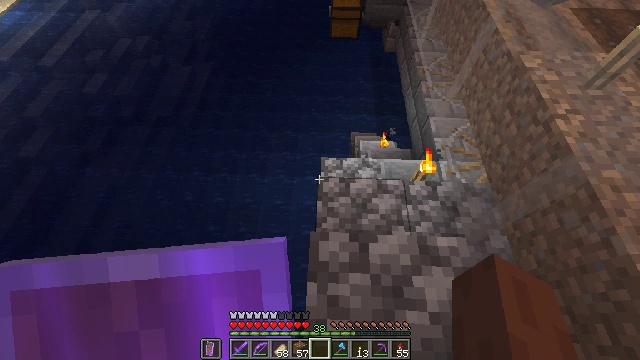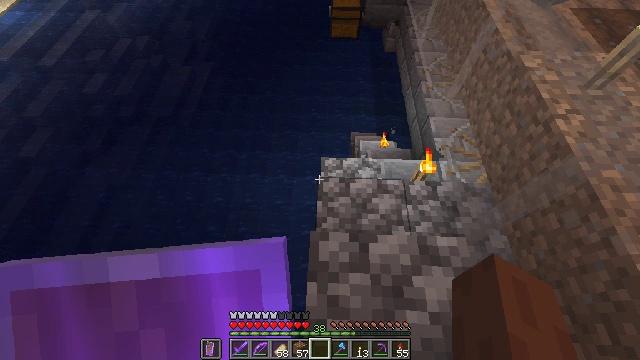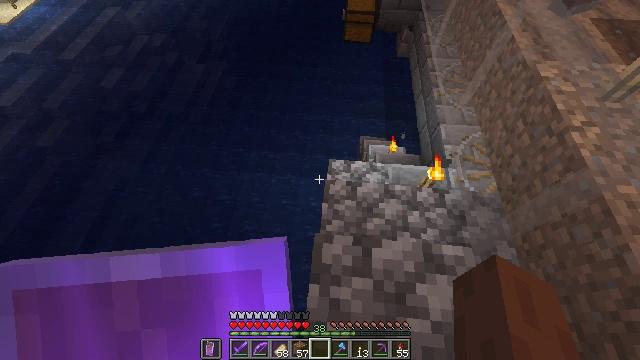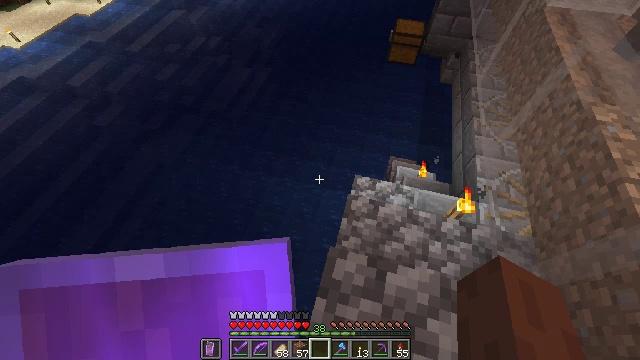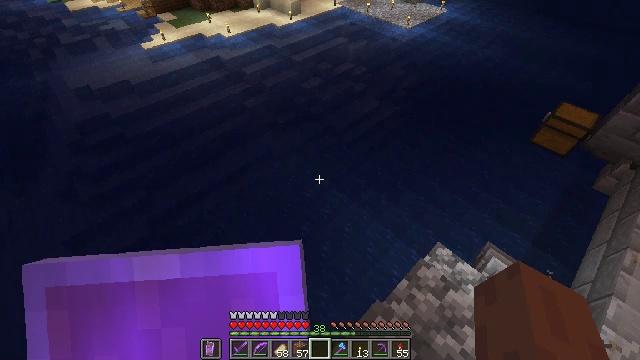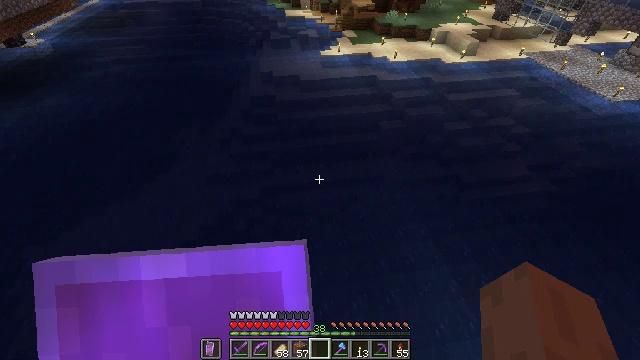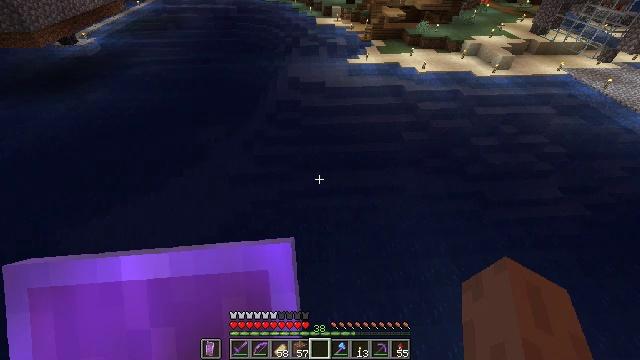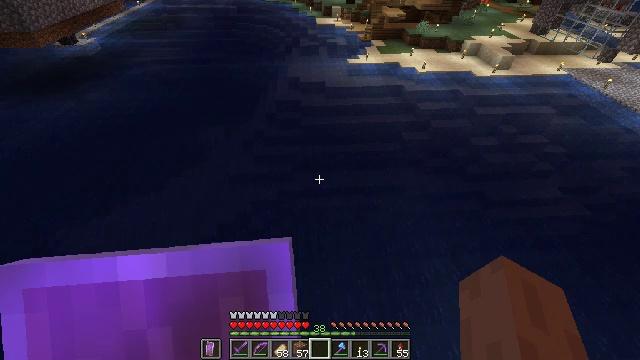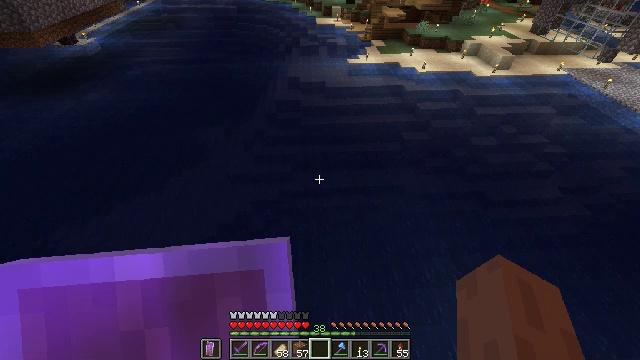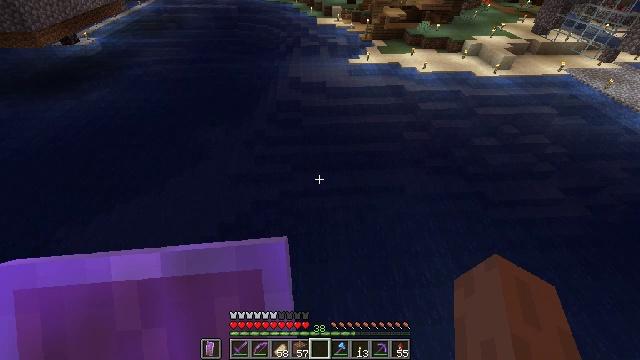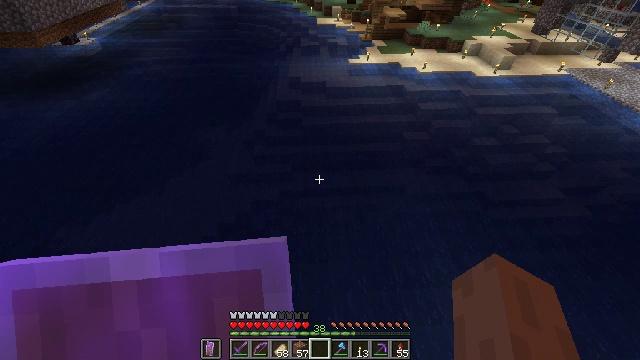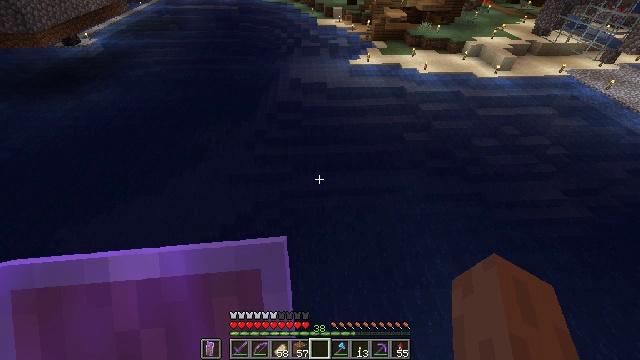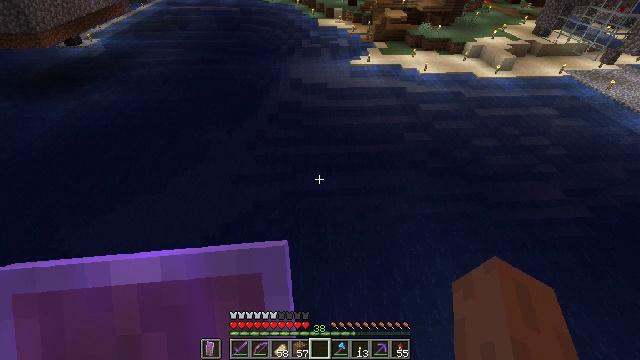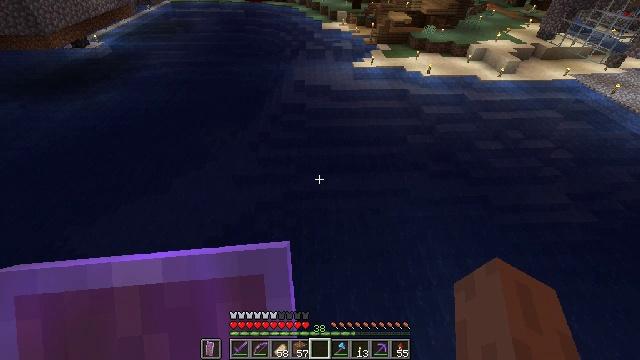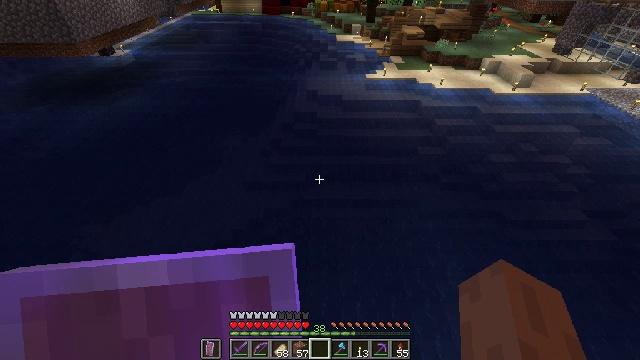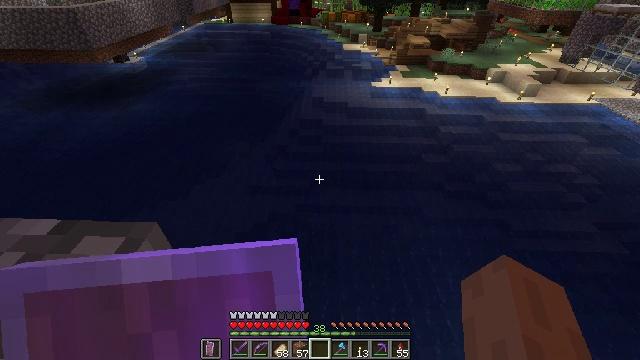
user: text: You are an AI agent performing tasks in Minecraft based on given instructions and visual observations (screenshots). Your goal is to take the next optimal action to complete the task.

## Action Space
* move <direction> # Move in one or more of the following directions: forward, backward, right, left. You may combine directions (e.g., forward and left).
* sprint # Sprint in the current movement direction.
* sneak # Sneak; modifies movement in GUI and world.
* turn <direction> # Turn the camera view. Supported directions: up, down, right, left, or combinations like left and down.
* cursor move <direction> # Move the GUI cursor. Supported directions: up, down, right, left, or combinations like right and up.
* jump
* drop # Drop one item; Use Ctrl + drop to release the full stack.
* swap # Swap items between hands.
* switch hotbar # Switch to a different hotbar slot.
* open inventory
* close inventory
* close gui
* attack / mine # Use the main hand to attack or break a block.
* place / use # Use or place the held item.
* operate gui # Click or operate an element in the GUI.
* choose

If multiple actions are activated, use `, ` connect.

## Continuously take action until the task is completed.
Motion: motion action
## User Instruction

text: Retrieve the torch.
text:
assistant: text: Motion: no_op
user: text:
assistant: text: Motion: turn left
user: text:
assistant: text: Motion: turn left and up
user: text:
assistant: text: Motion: turn left and up
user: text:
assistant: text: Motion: turn left and up
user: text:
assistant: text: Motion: turn left and up
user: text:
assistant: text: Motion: no_op
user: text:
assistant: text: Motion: no_op
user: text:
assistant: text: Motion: no_op
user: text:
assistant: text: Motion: no_op
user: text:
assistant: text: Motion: no_op
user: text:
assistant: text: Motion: move back
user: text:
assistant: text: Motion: move back
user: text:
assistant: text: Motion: move back and move right, turn left and up
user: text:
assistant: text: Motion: move right, turn left and up
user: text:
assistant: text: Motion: move right, turn left and up
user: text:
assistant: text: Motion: turn up
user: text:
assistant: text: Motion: sprint, turn up
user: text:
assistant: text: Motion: move forward, sprint
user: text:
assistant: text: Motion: move forward, sprint, turn up
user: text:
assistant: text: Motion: move forward, sprint, turn up
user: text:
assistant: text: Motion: move forward, sprint
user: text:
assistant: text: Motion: move forward, sprint, jump
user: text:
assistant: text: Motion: move forward, sprint, jump
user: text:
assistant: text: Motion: move forward, sprint, jump
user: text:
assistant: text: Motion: move forward, sprint, jump
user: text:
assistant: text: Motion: move forward, sprint, turn up, jump
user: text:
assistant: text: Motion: move forward, sprint, turn left and up
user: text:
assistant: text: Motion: move forward, sprint, turn left and up
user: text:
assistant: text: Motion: move forward, sprint, turn left and up